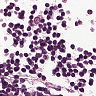
Metastatic tissue present: no